Aerial crown-view tile of a tropical tree (Barro Colorado Island, Panama), acquired 20250124:
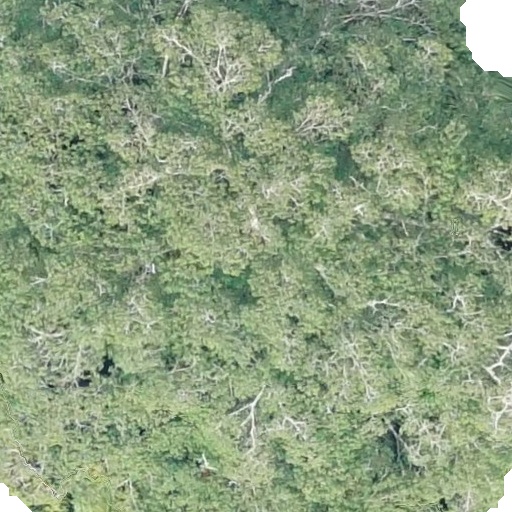
Species: Hura crepitans
GBIF accepted scientific name: Hura crepitans
Crown area: 575.399 m²